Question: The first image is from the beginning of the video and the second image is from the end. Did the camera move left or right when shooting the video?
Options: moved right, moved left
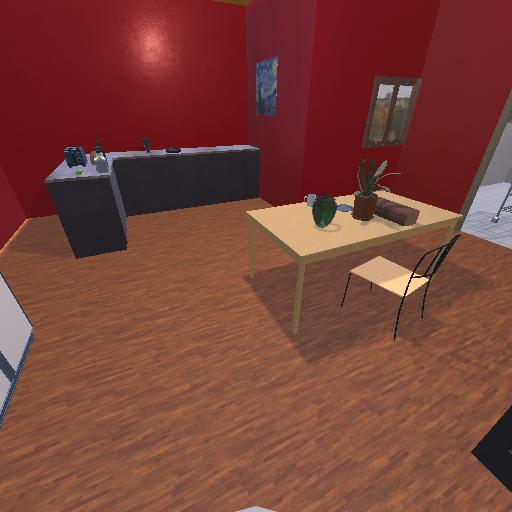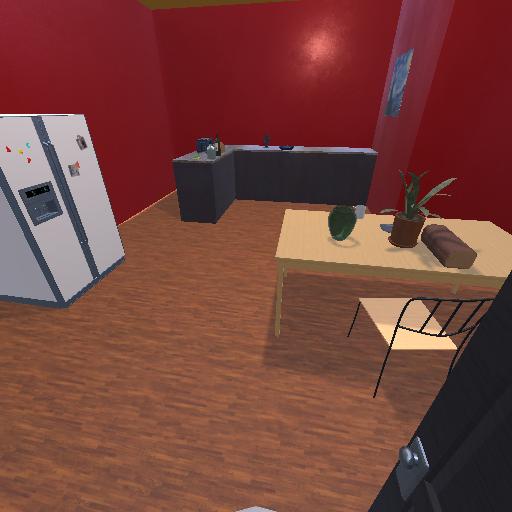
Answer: moved right